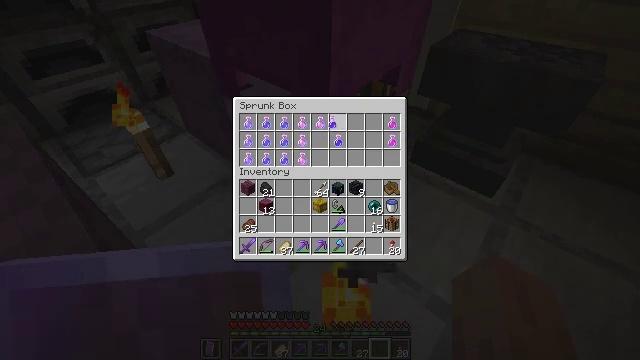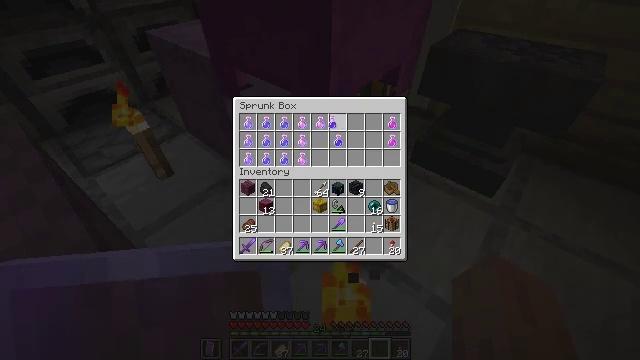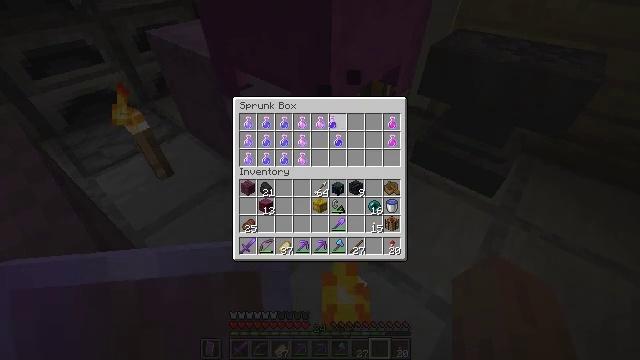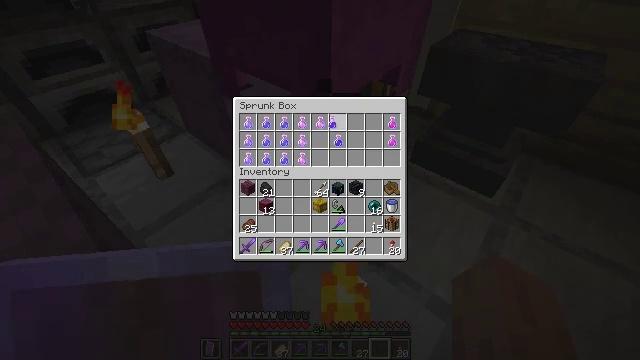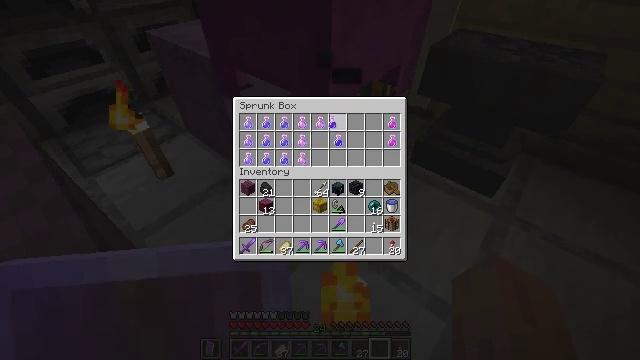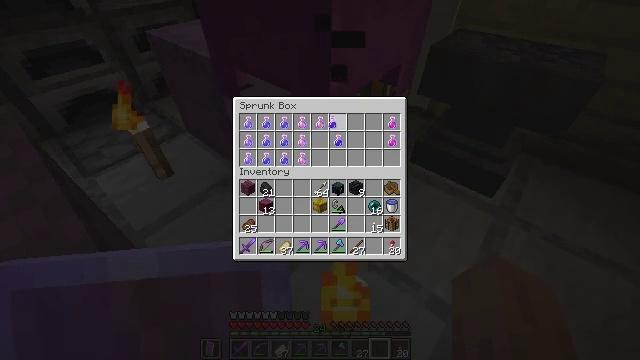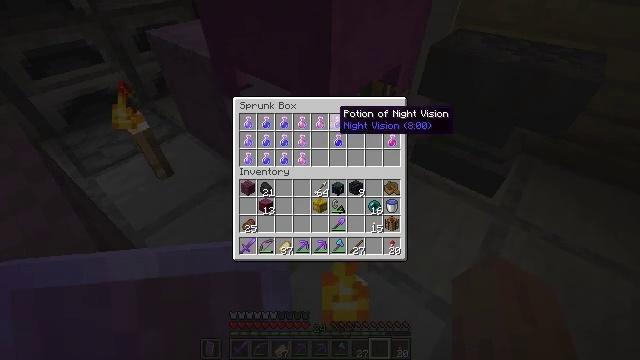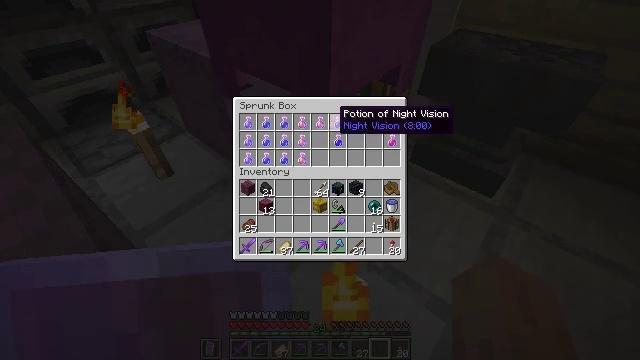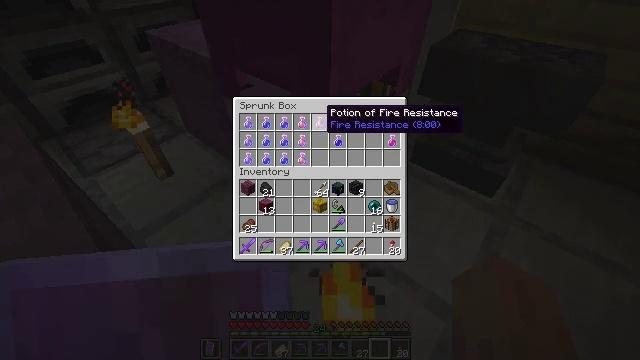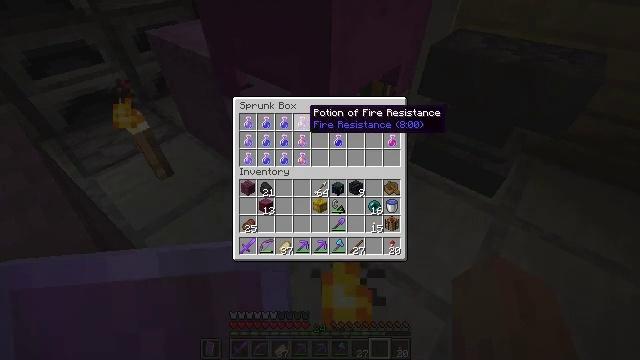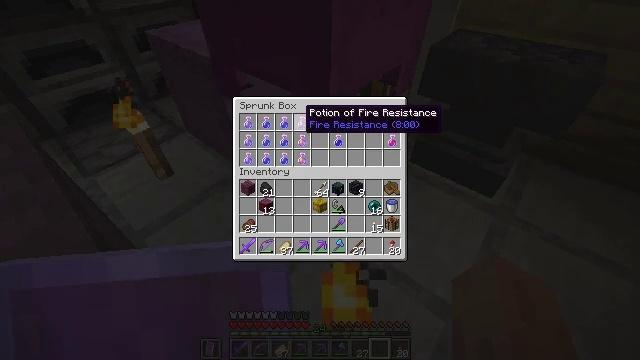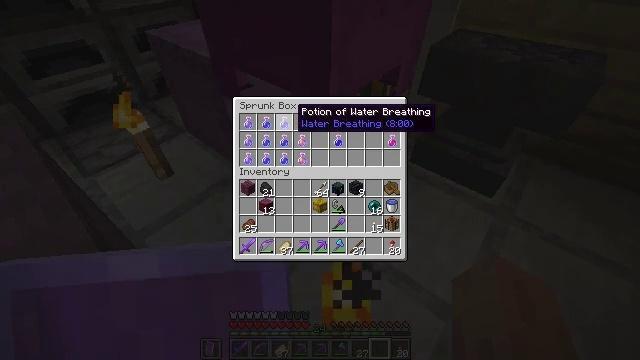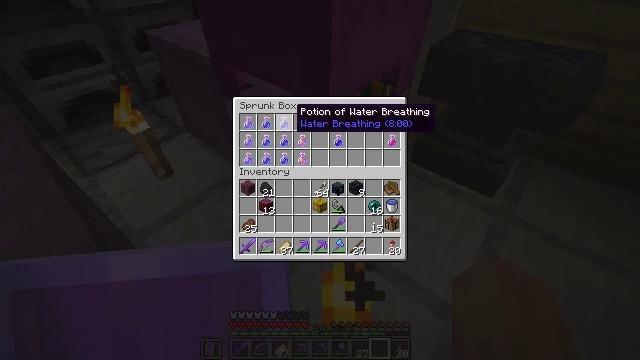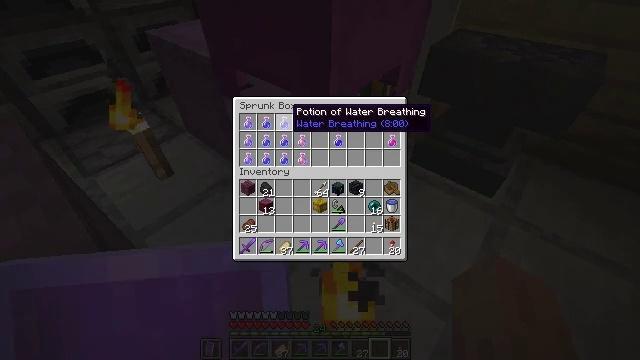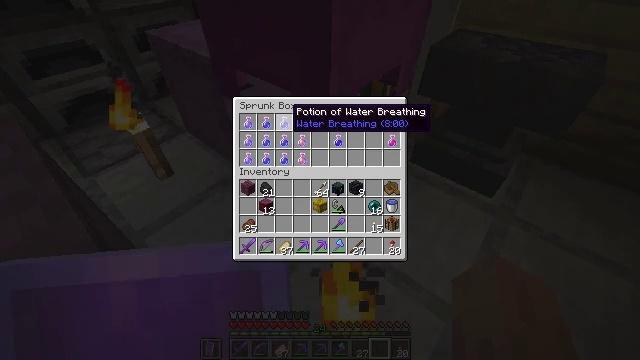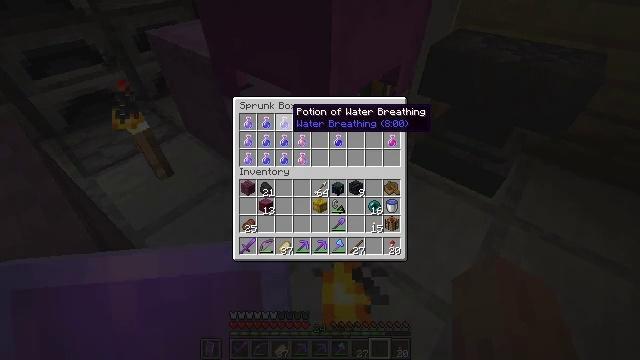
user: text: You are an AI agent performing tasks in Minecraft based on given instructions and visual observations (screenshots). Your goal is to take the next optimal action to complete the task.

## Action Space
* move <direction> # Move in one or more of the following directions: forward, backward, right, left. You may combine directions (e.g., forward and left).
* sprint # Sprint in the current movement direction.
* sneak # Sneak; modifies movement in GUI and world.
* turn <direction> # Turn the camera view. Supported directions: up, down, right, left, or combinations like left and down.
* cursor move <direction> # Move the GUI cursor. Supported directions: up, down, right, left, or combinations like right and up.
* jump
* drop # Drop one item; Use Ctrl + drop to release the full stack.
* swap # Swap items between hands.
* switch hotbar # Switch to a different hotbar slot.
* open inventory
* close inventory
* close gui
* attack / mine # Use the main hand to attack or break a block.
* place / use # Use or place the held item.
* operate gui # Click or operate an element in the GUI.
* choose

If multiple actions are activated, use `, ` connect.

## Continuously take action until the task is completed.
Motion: motion action
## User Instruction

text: Collect the magenta shulker box for storage.
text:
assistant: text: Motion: no_op
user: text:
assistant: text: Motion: attack / mine
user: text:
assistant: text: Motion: attack / mine
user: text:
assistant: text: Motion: attack / mine
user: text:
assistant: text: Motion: attack / mine
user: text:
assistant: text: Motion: no_op
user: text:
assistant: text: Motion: no_op
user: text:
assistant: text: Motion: turn left
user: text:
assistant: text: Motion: turn left
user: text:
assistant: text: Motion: no_op
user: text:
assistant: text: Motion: turn left
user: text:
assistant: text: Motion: no_op
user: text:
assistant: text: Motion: no_op
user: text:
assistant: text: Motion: no_op
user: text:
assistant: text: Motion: no_op
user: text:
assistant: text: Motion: no_op
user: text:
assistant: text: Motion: no_op
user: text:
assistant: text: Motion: no_op
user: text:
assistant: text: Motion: no_op
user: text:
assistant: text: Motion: no_op
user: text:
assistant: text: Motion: no_op
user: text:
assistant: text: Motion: no_op
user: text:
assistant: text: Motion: no_op
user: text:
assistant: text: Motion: no_op
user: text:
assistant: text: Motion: no_op
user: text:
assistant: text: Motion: no_op
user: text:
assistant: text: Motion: no_op
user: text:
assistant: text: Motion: no_op
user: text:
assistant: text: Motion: no_op
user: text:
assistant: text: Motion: no_op